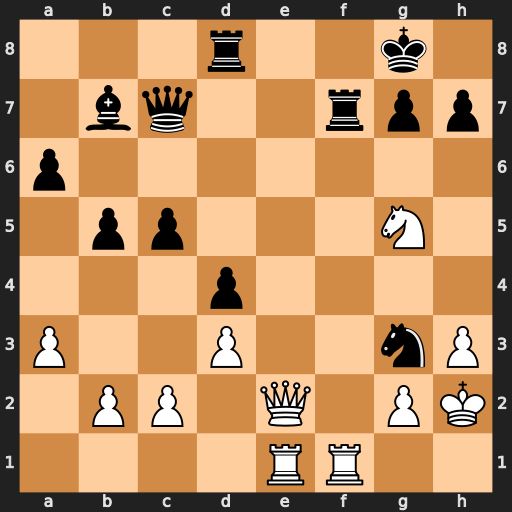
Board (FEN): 3r2k1/1bq2rpp/p7/1pp3N1/3p4/P2P2nP/1PP1Q1PK/4RR2
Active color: w
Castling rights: -
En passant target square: -
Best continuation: Qe8+ Rxe8 Rxe8+ Rf8 Rfxf8#